Current action and preconditions to check: trajectory_clear

Your task: For each precondition in the list above, predict whether it will hold at this action.

Consider the current scene as observed from the mobile robot's camera, and analyze the predicted future states of all dynamic agents (e.g., people, animals, vehicles, or any moving entities) within the NEXT SECOND.

IMPORTANT: Only answer "very likely" if you are absolutely certain—based on strong, clear evidence—that a dynamic agent will violate the precondition in the predicted future state. Do NOT answer "very likely" for unlikely, ambiguous, or low-probability risks.

Ask yourself for each precondition: Is there a high probability, with clear and convincing evidence, that the predicted future states of any dynamic agent will interfere with the predicted future state of the currently executing action within the NEXT SECOND, causing that precondition to fail?

Assess the risk level based on these predictions. Use "likely" or "very likely" if motions create a clear risk of interference.

Use "neutral" or "improbable" if agents are nearby but their predicted paths are clearly diverging or non-conflicting.

Failure Risk Categories: "very improbable", "improbable", "neutral", "likely", "very likely"

Answer Format: Output ONLY the probability_of_failure value from these categories: "very improbable", "improbable", "neutral", "likely", "very likely"

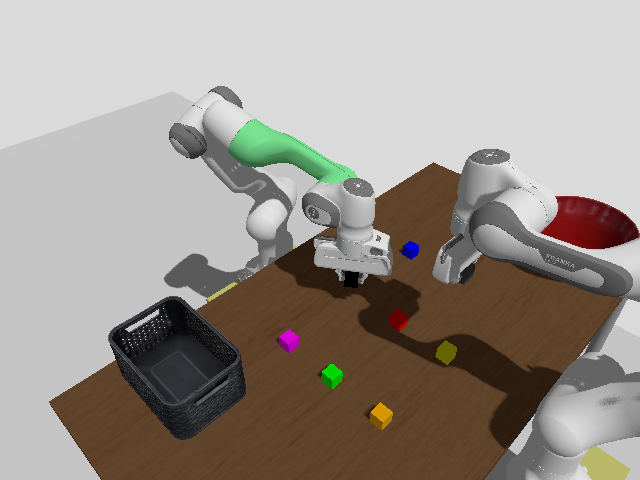

Answer: very improbable